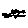
Label: star